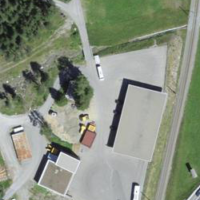
EUNIS habitat code: 26
Species observed at this site:
Turdus pilaris